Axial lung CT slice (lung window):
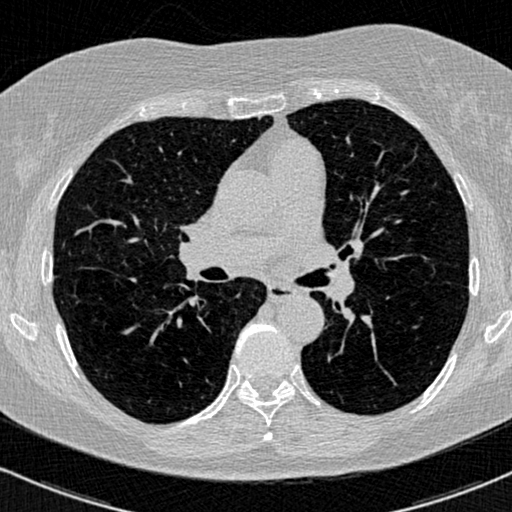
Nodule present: no